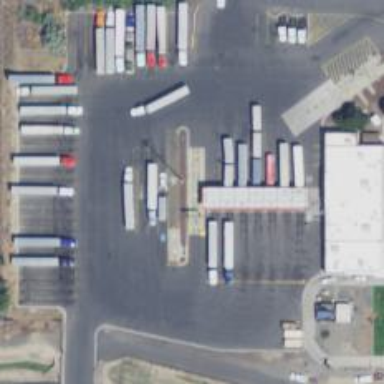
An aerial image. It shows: Weighbridge facility.